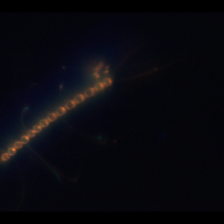
Taxon: Chaetoceros
Group: Diatoms